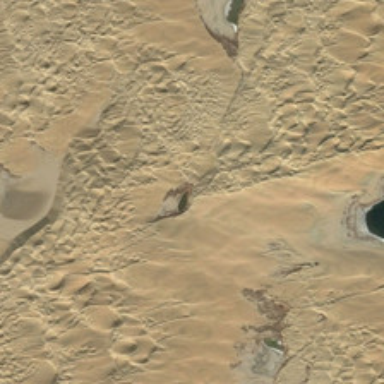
Many ripples are in a piece of yellow desert .